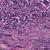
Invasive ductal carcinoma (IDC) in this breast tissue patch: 1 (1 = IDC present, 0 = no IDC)